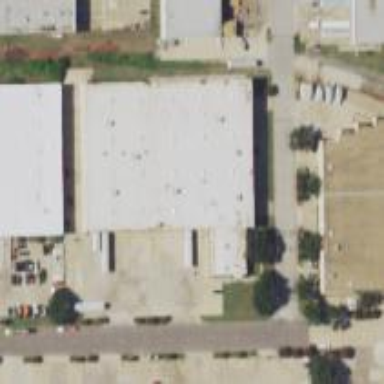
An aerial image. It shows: Warehouse building.